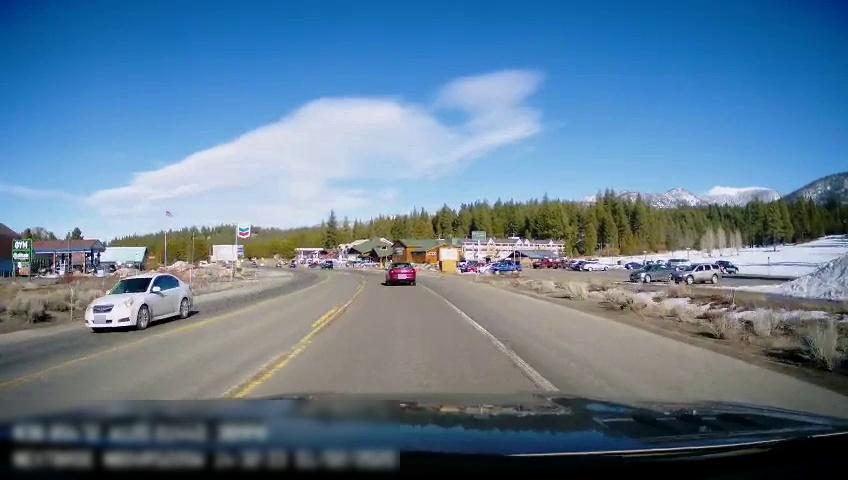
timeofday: Day
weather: Sunny
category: Drivable Space
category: Vehicles | Car
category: Vehicles | SUV
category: Vehicles | Car
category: Vehicles | SUV
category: Vehicles | SUV
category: Vehicles | Truck
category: Vehicles | Car
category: Vehicles | Car
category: Vehicles | SUV
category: Vehicles | SUV
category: Vehicles | SUV
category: Vehicles | Truck
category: Vehicles | SUV
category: Lanes | Current Lane
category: Lanes | Current Lane
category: Lanes | Opposite Lane